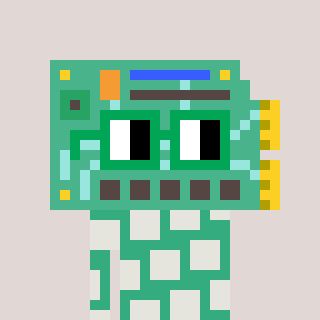
a pixel art character with square green glasses, a chipboard-shaped head and a teal-colored body on a warm background